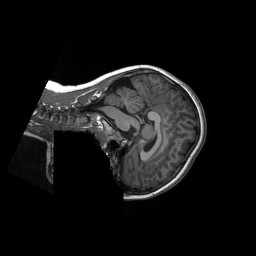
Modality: T1w
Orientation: sagittal
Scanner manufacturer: siemens
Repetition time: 2.3 s
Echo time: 0.00229 s